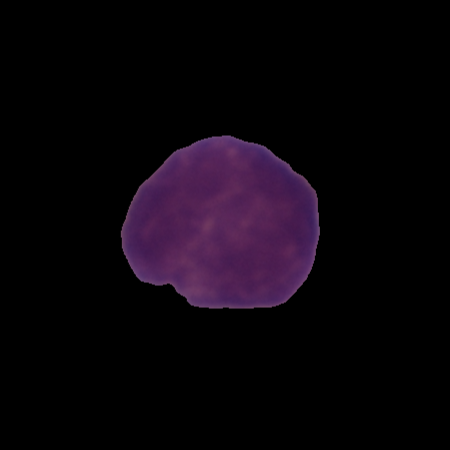
Label: healthy